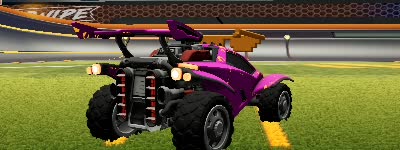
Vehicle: octane